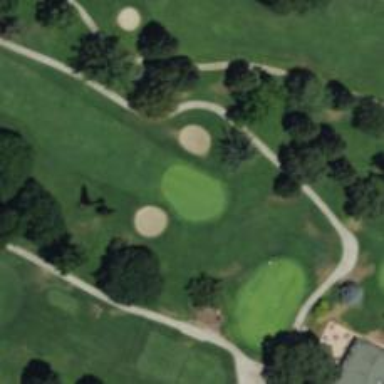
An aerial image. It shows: Golf hole.